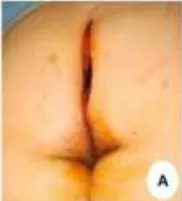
Key steps in combined posterior vaginal wall defect and perineal reconstruction post- Extralevator Abdominoperineal Excision (ELAPE) using Perineal Turnover (PTO) flap. (a-b) The patient in prone jack-knife position post-ELAPE with demonstration of the anterior vaginal wall.
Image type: medical_photograph (other_medical_photograph)